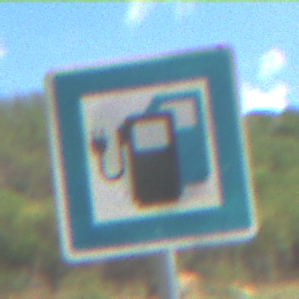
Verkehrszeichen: LadestationFuerElektrofahrzeuge
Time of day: Midday
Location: Outdoor (Nature)
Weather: PartlyCloudy
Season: Autumn
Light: Natural